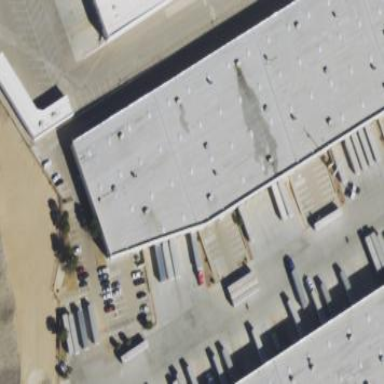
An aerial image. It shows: Warehouse building.